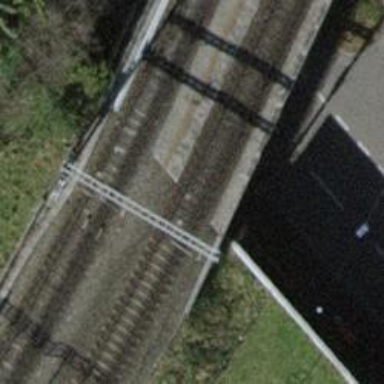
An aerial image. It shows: Single-track railway bridge with electrified contact line.